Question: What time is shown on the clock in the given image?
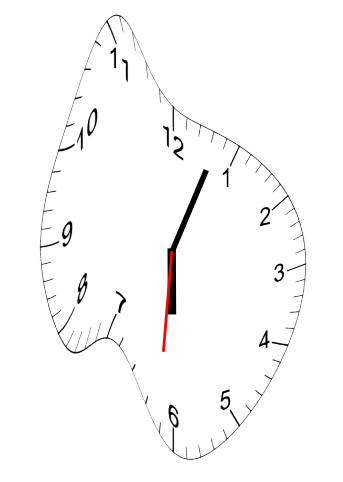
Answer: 06:03:31